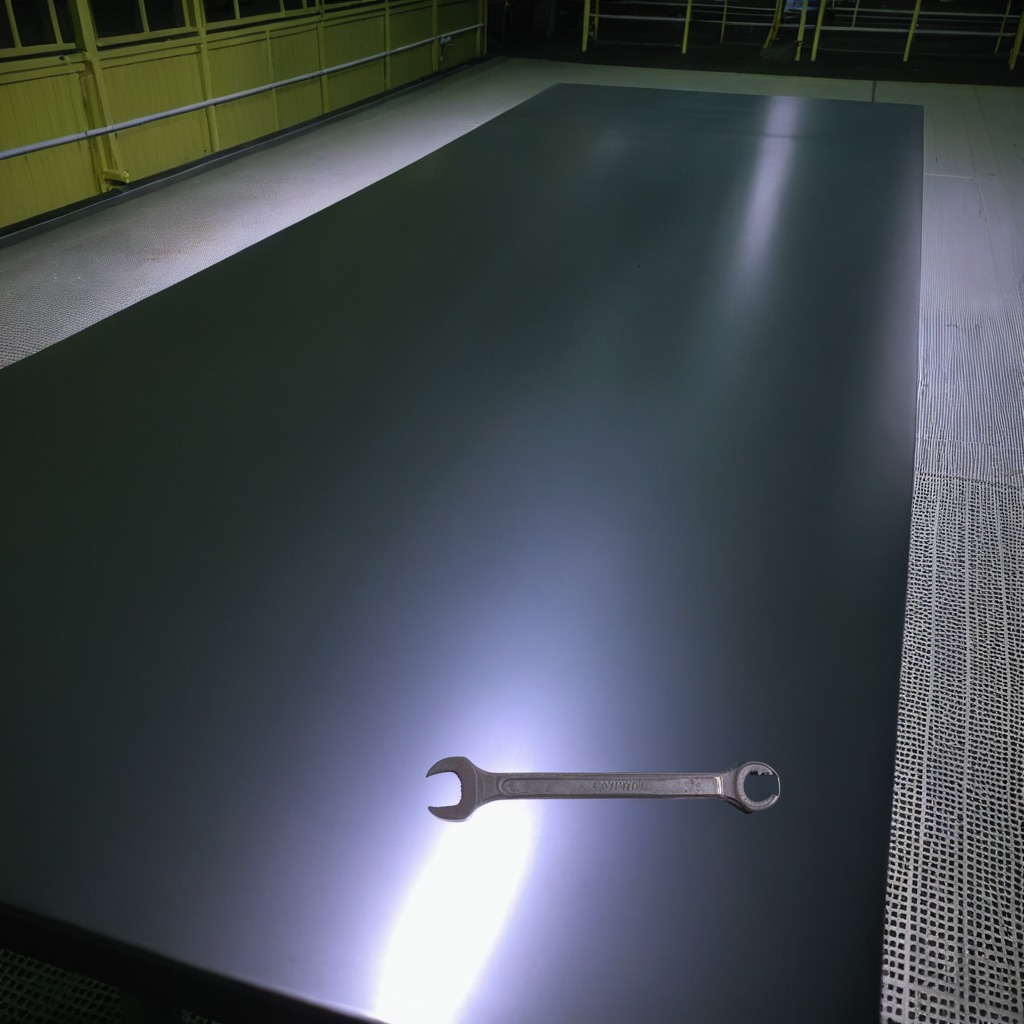
An wrench is lying on the clean empty table in a railway signal maintenance room.